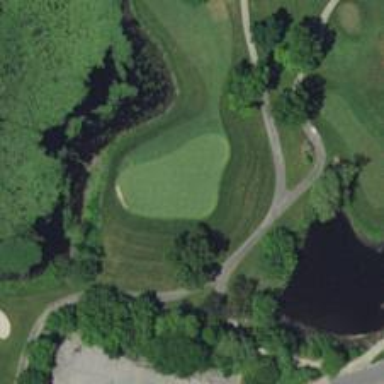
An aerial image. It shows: View of golf hole.